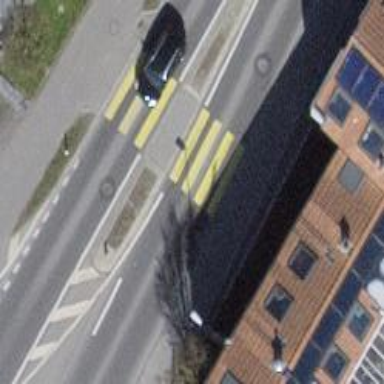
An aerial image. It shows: Traffic island located on footway.